Aerial crown-view tile of a tropical tree (Barro Colorado Island, Panama), acquired 20241112:
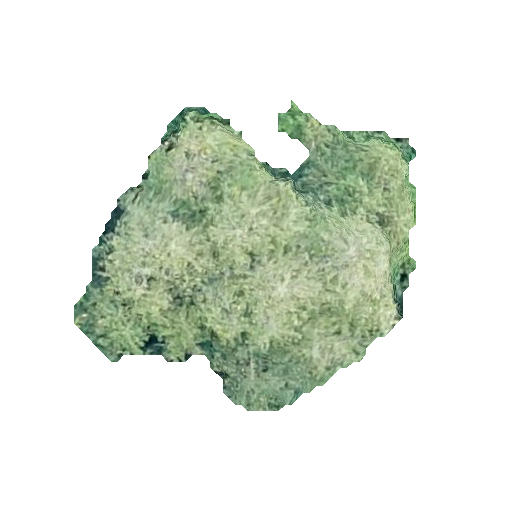
Species: Quararibea stenophylla
GBIF accepted scientific name: Quararibea stenophylla
Crown area: 110.612 m²